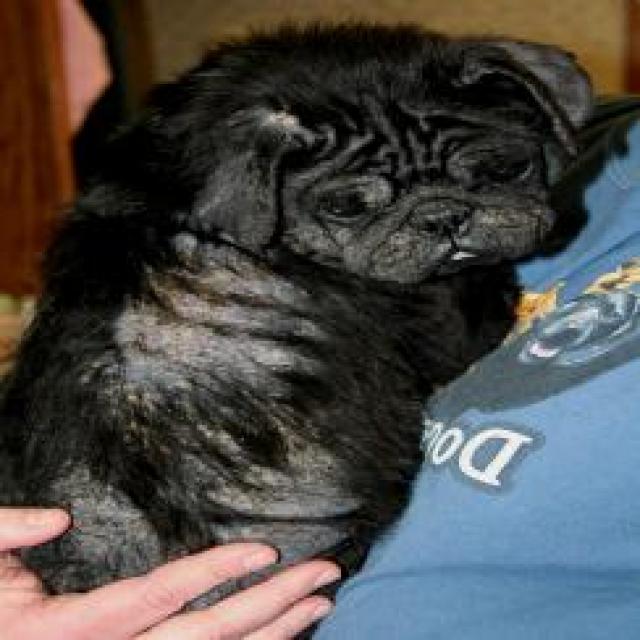
Canine fungal skin infection — characterized by alopecia, scaling, crusting, and circular lesions. Common agents include Malassezia and Candida species.